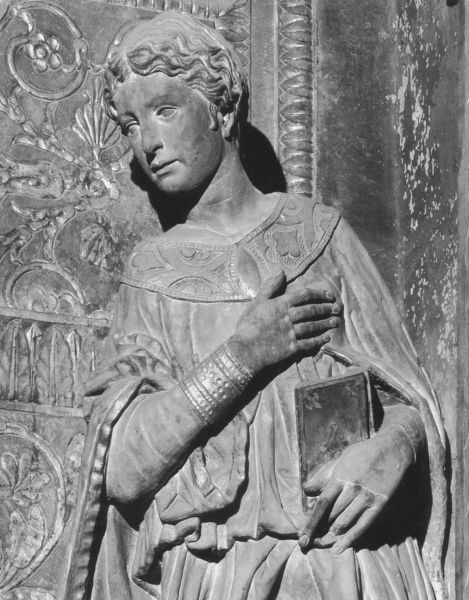
Titel: Verkündigung; Cavalcanti-Tabernakel
Künstler: Donatello
Standort: Florenz, S. Croce (EU - I - Toskana)
Schlagwörter: hand, mädchen, brust, frau, kleid, blick, falten, kragen, stein, hände, kirche, figur, gewand, mantel, kind, engel, statue, schule, hands, dress, face, gray, grey, hair, nose, robe, woman, gown, granit, foto, eingang, buch, portal, armreif, man, rocks, stone, girl, young, boy, child, eyes, herz, mouth, french, love, marble, person, bracelet, book, maria, relief, carving, rich, bible, embroidery, heart, high, scultpure, carve, stone sculpture, old sculpture, gabriel